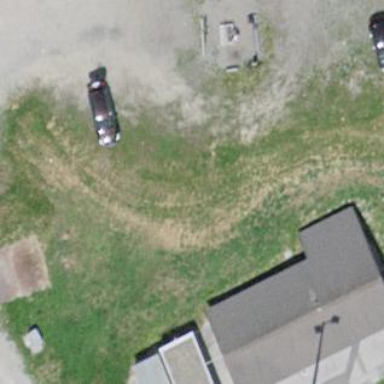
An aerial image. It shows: Sheltered building.